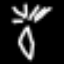
Label: diamond